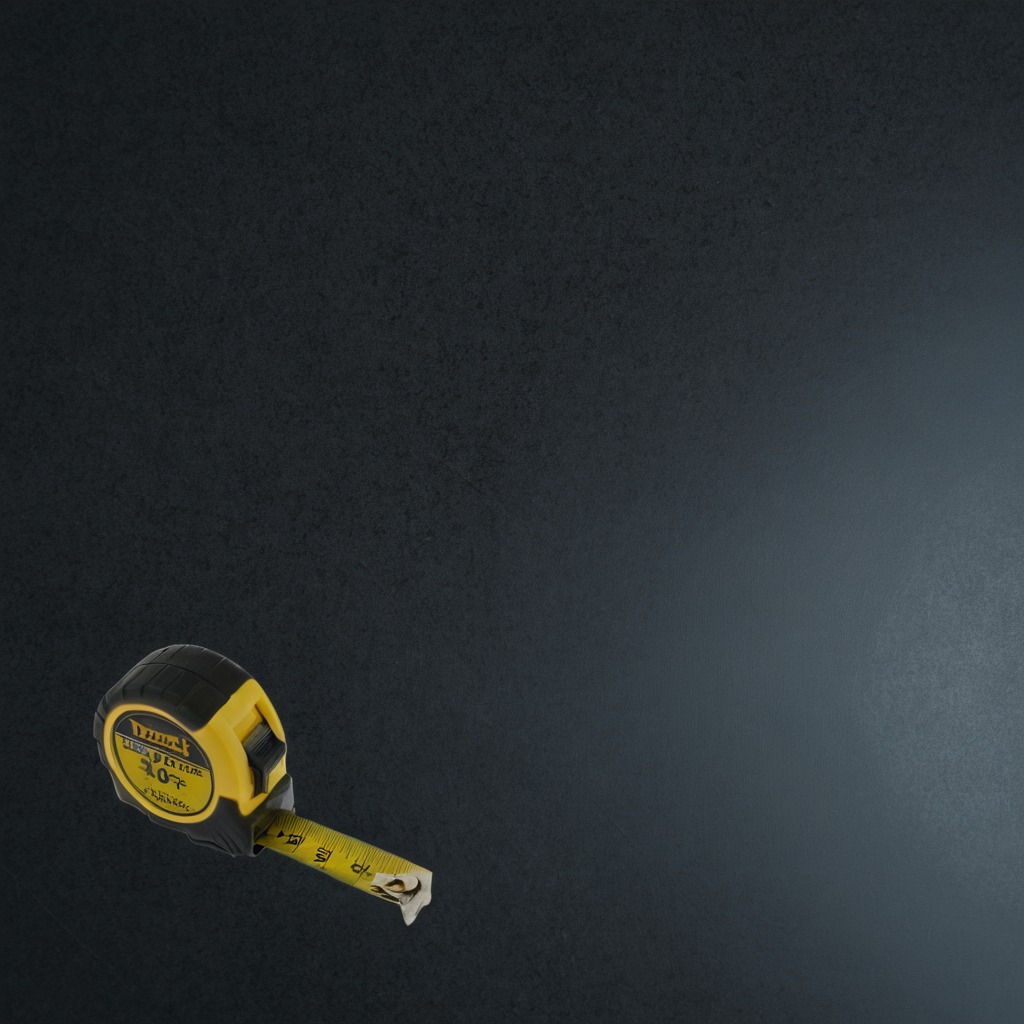
A measuring tape is lying on the granite table.